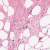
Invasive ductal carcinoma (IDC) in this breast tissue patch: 0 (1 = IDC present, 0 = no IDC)